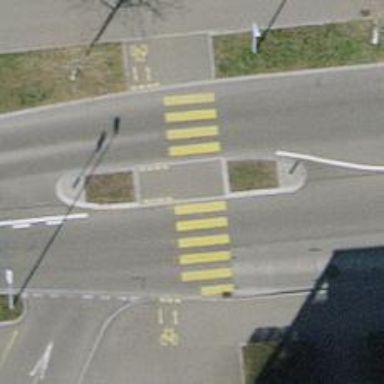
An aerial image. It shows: Uncontrolled crossing with pedestrian island.